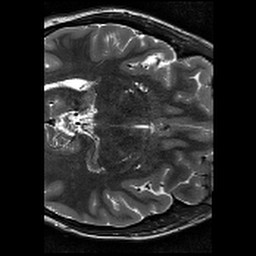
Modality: T2w
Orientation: axial